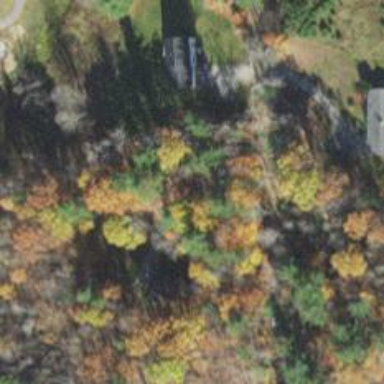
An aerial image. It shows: Driveway.